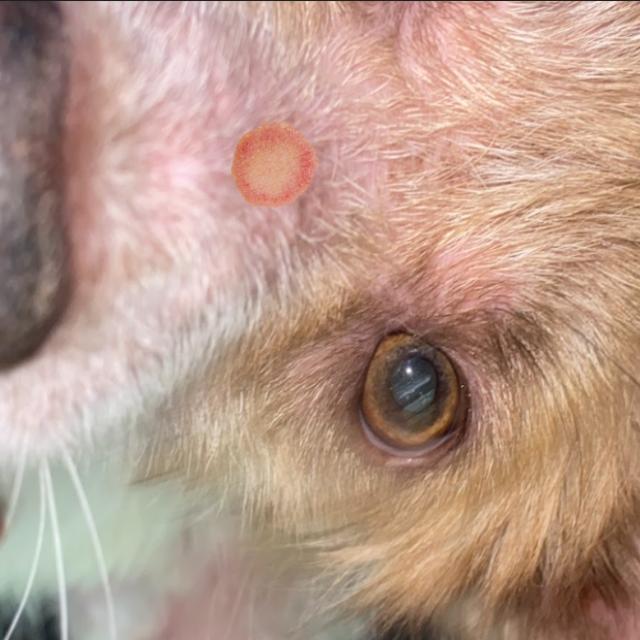
Canine ringworm (Dermatophytosis) — fungal infection caused by Microsporum or Trichophyton. Presents with circular alopecia, scaling, crusting, and broken hairs.